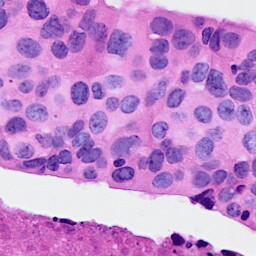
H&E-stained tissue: Breast